Field crop: tomato
Growth stage: 1
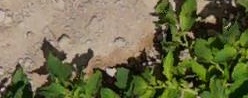
Species: tomato